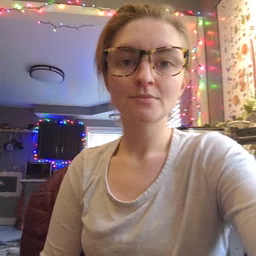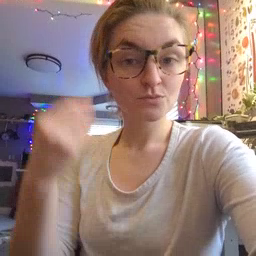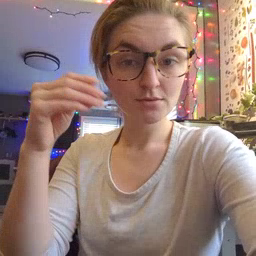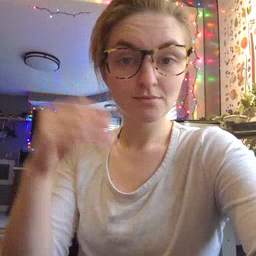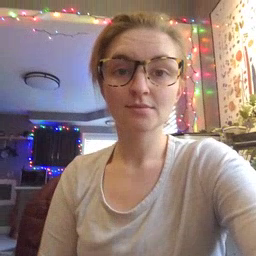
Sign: store